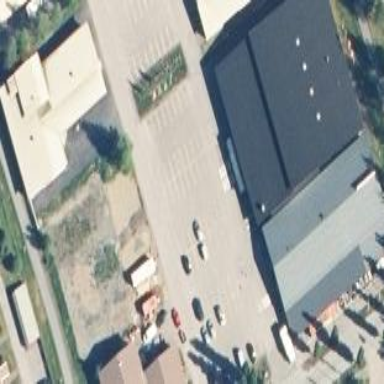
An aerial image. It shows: Retail building.